Current action and preconditions to check: trajectory_clear

Your task: For each precondition in the list above, predict whether it will hold at this action.

Consider the current scene as observed from the mobile robot's camera, and analyze the predicted future states of all dynamic agents (e.g., people, animals, vehicles, or any moving entities) within the NEXT SECOND.

IMPORTANT: Only answer "very likely" if you are absolutely certain—based on strong, clear evidence—that a dynamic agent will violate the precondition in the predicted future state. Do NOT answer "very likely" for unlikely, ambiguous, or low-probability risks.

Ask yourself for each precondition: Is there a high probability, with clear and convincing evidence, that the predicted future states of any dynamic agent will interfere with the predicted future state of the currently executing action within the NEXT SECOND, causing that precondition to fail?

Assess the risk level based on these predictions. Use "likely" or "very likely" if motions create a clear risk of interference.

Use "neutral" or "improbable" if agents are nearby but their predicted paths are clearly diverging or non-conflicting.

Failure Risk Categories: "very improbable", "improbable", "neutral", "likely", "very likely"

Answer Format: Output ONLY the probability_of_failure value from these categories: "very improbable", "improbable", "neutral", "likely", "very likely"

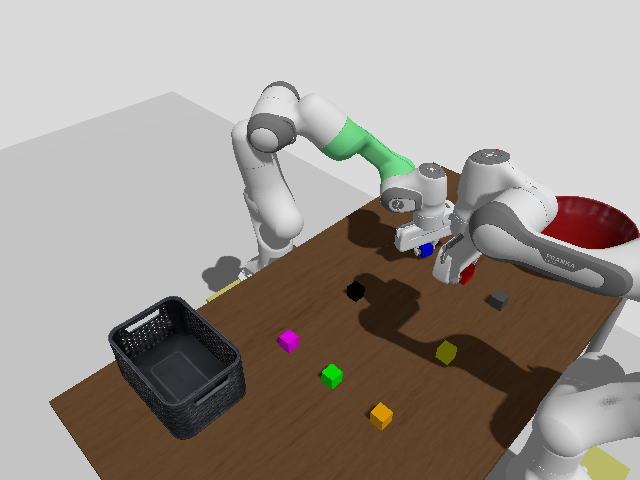

Answer: very improbable